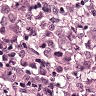
Metastatic tissue present: yes